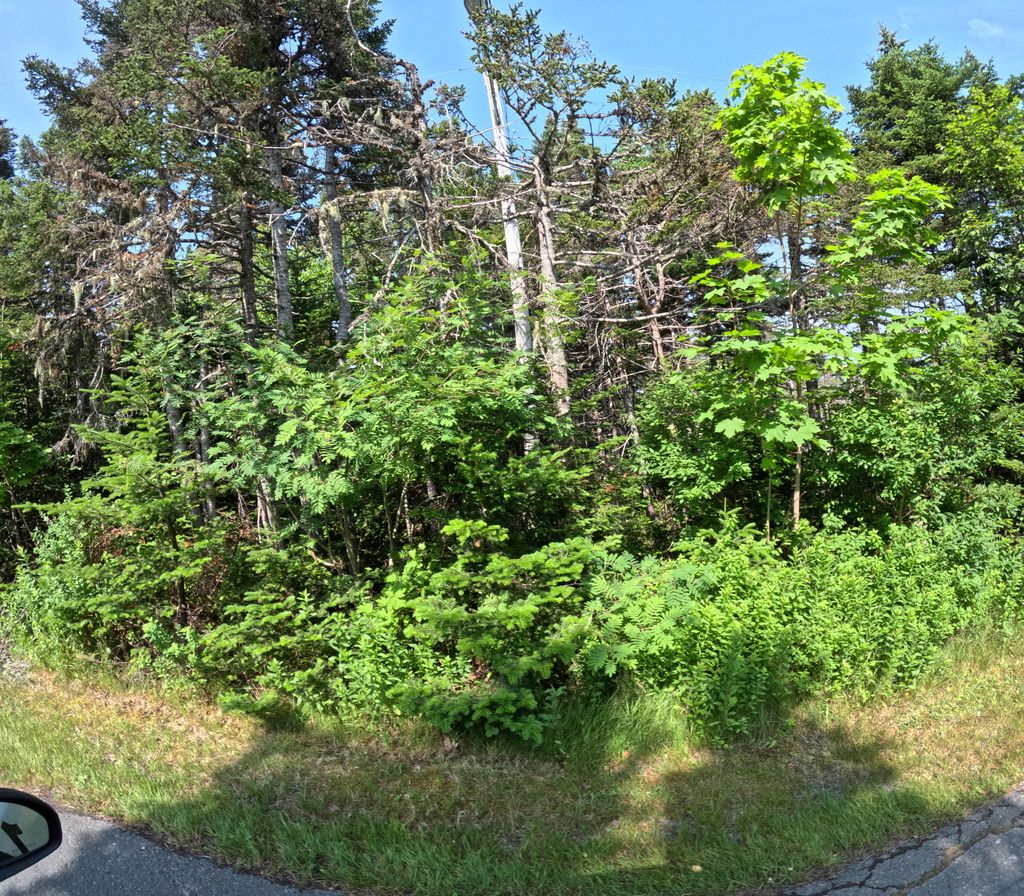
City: st_johns